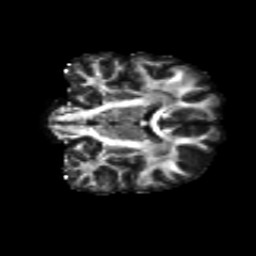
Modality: FA
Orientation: coronal
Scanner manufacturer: siemens
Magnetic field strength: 3 T
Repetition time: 4.16 s
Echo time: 0.0806 s